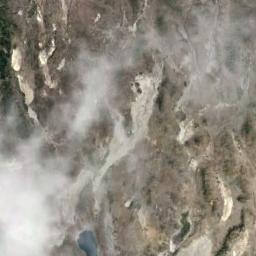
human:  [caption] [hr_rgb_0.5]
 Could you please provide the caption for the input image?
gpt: The stratus clouds are located above the wasteland .

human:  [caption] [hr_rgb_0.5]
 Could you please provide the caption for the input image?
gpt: A thin cloud floats on the azure sea .

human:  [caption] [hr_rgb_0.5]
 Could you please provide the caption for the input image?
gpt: White clouds on khaki ground .

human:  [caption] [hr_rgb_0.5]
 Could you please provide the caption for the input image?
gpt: The white cloud is above bare land .

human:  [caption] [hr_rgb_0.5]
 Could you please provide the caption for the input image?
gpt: There are some gray gauzy clouds over a mountain .